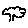
Label: tree